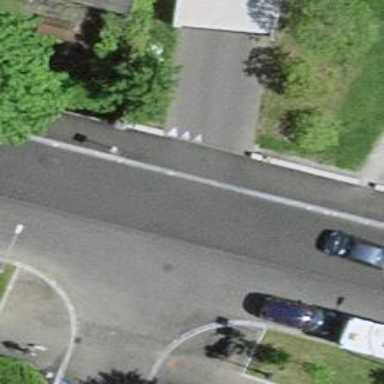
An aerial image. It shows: Residential road with asphalt surface. There are sidewalks on both sides of the road.